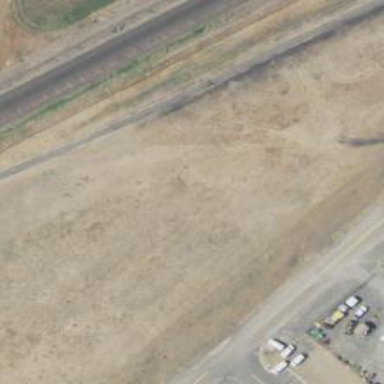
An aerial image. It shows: Abandoned railway.